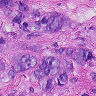
Metastatic tissue present: yes